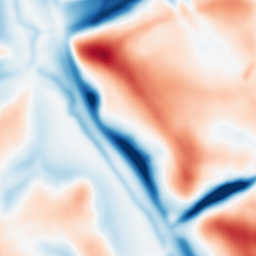
Category: multiscale
Decomposition family: dog
Decomposition parameters: sigma_low: 3
sigma_high: 20
Upsampling method: sinc_hamming
Upsampling parameters: scale: 4
kernel_size: 8
Upsampling scale: 4